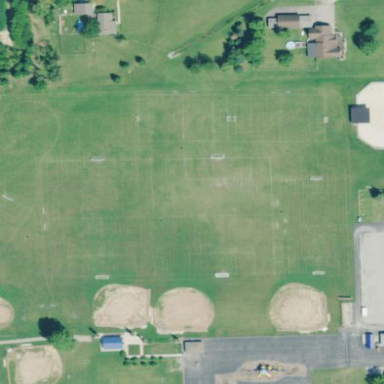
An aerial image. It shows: Soccer pitch with grass surface for leisure land.